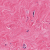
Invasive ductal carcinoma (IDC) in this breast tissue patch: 0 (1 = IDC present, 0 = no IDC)